Aerial crown-view tile of a tropical tree (Barro Colorado Island, Panama), acquired 20250512:
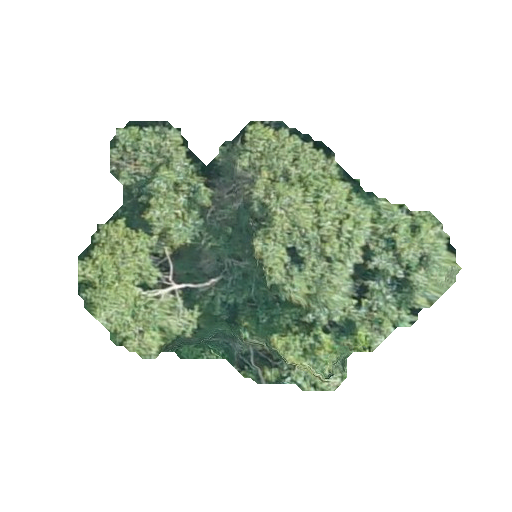
Species: Chrysophyllum cainito
GBIF accepted scientific name: Chrysophyllum cainito
Crown area: 101.728 m²